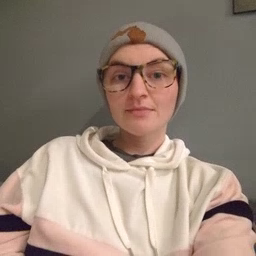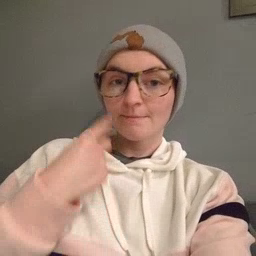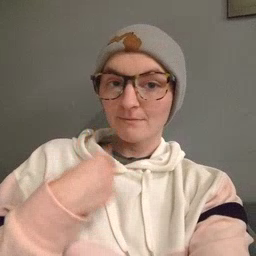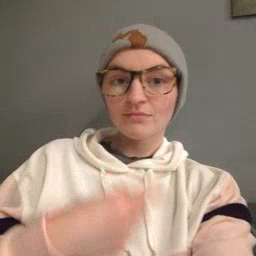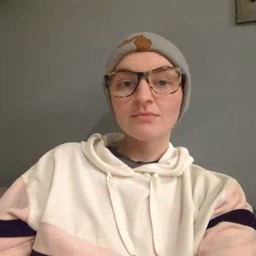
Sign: mouth